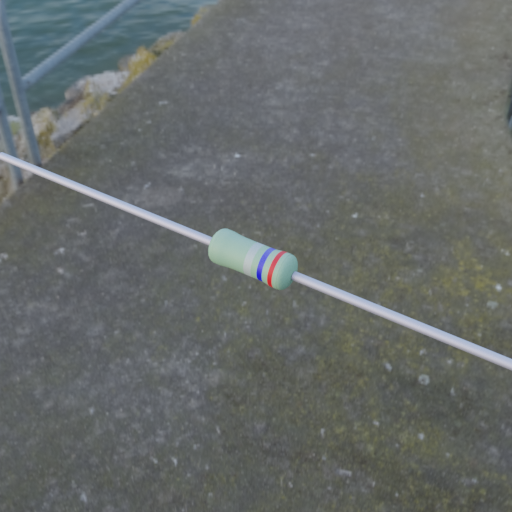
Resistor colour bands (in order): silver, blue, red